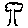
Label: tree